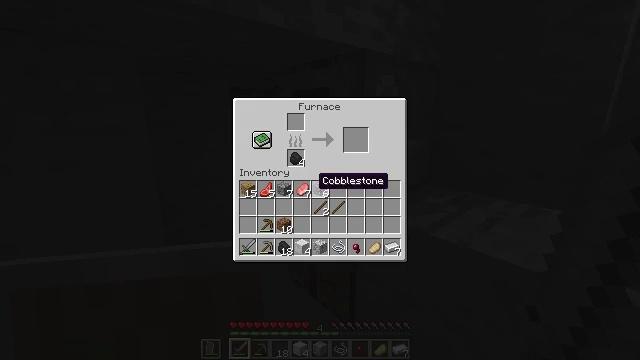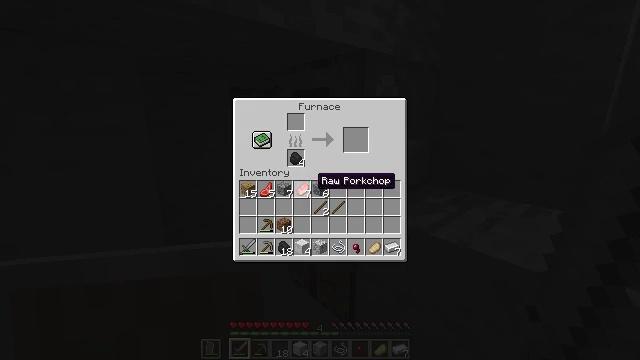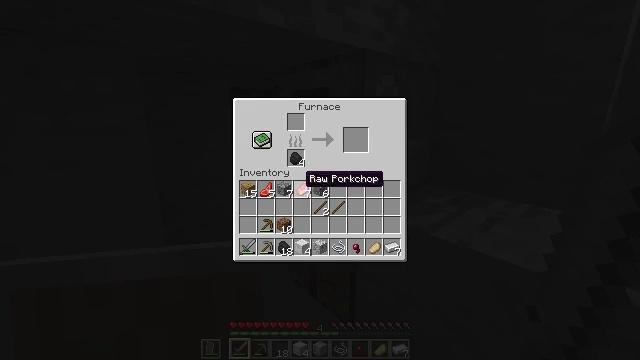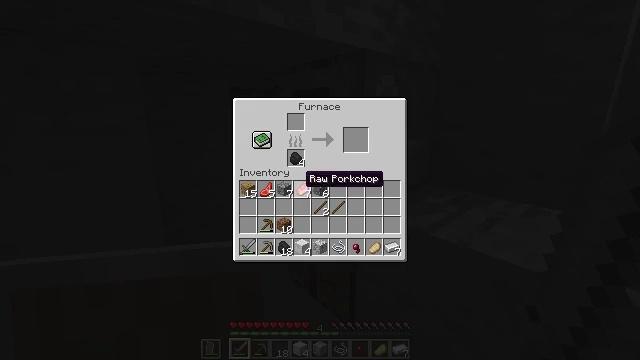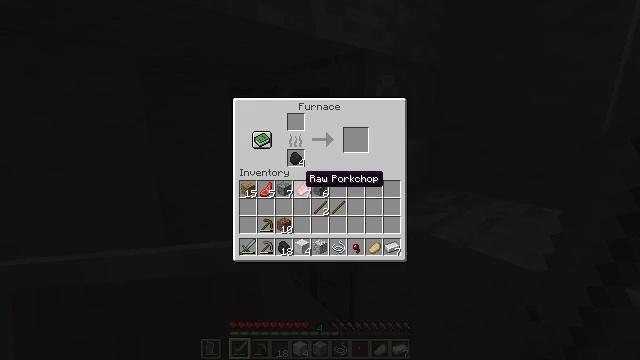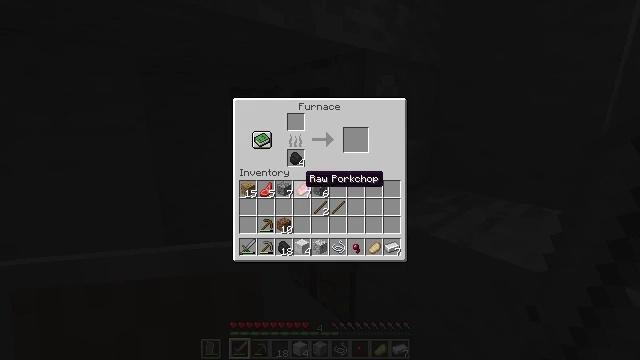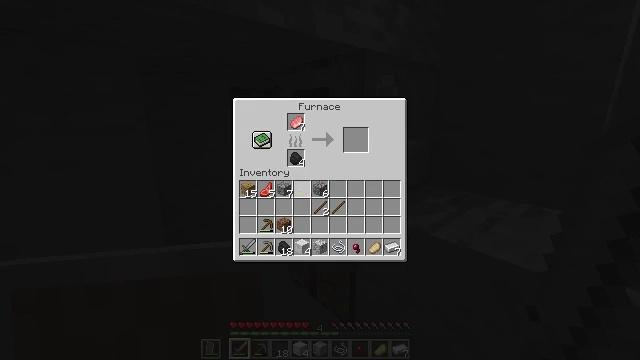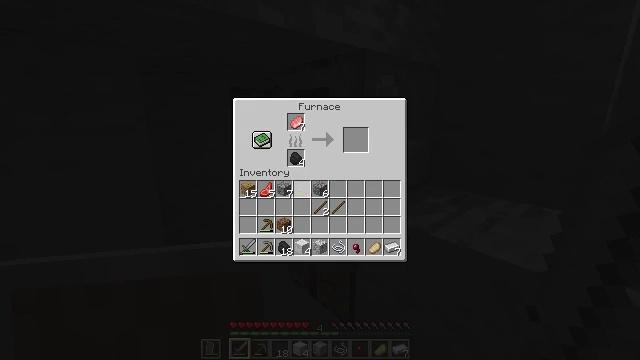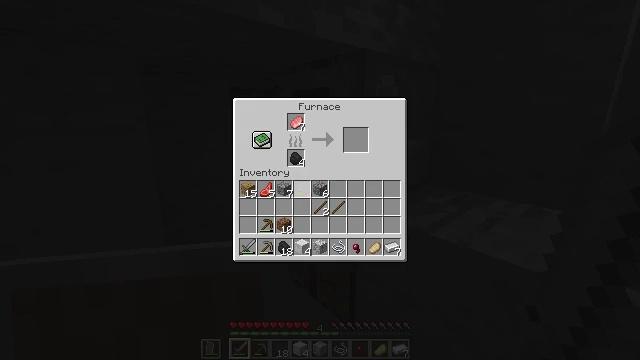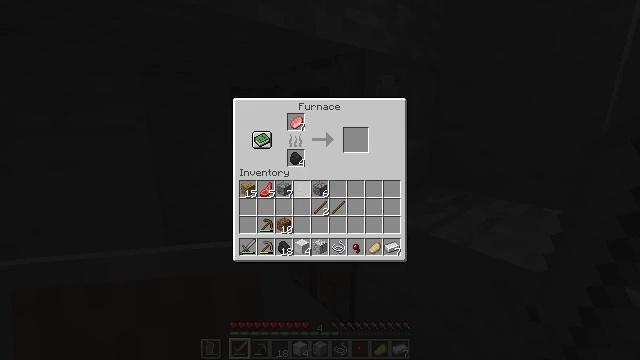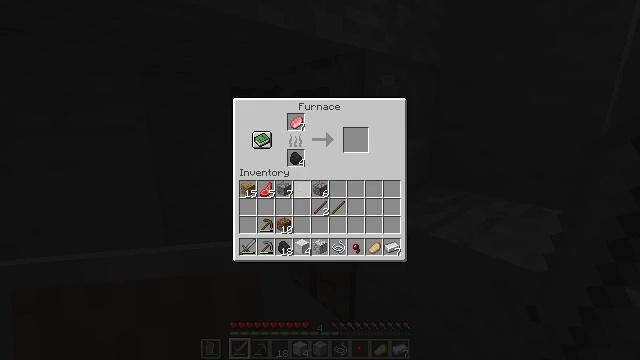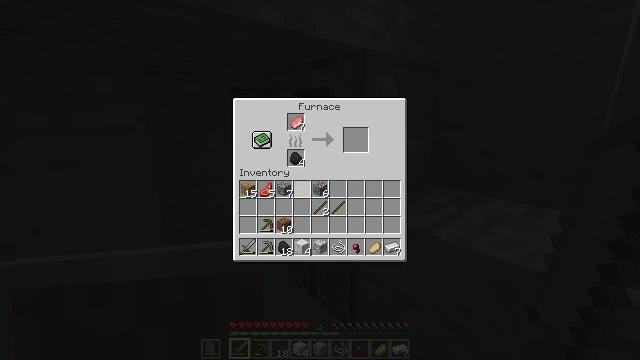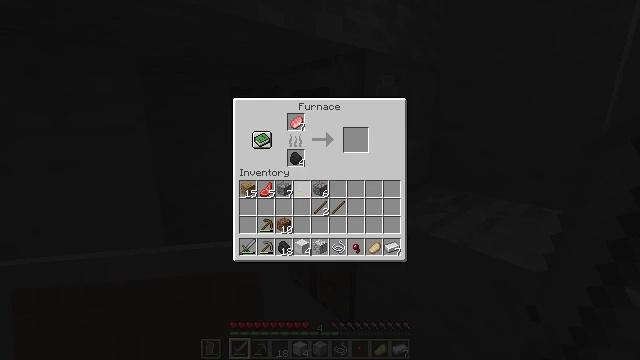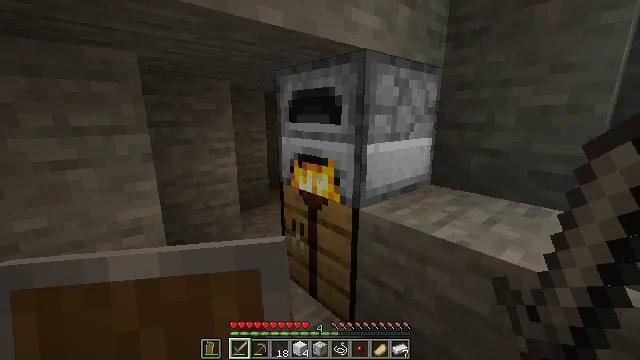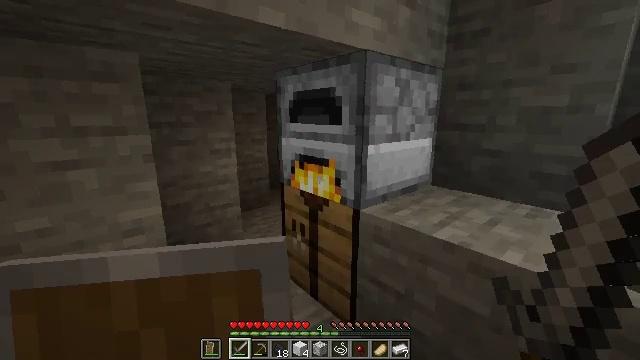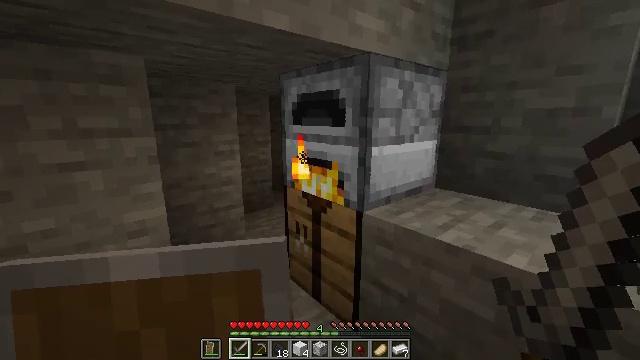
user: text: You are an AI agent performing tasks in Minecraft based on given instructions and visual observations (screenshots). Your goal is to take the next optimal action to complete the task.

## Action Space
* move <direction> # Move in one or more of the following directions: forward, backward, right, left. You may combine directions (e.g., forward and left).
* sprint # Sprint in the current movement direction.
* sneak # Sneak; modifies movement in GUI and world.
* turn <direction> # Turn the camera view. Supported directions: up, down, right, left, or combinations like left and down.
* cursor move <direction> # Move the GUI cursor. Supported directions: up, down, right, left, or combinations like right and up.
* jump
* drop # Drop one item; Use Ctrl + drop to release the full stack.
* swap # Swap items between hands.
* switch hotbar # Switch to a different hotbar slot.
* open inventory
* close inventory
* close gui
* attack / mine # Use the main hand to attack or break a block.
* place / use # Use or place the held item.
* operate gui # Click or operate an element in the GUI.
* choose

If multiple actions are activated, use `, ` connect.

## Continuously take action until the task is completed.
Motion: motion action
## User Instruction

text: Interact with the furnace to craft a cooked porkchop.
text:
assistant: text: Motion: sneak
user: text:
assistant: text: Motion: sneak, cursor move left
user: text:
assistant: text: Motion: sneak
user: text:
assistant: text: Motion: sneak
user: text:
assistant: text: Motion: sneak
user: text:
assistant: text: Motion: sneak, operate gui
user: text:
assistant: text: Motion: sneak, operate gui
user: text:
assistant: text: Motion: sneak, operate gui
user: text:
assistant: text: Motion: sneak
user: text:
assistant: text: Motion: sneak
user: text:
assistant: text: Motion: no_op
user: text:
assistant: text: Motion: no_op
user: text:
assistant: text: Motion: no_op
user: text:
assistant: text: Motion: close gui
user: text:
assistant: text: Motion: no_op
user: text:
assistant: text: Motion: turn left
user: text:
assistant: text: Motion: move forward, turn left
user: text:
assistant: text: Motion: move forward, turn left
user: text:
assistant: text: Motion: move forward, turn left
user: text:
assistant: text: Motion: move forward, turn left
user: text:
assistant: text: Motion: move forward, turn left
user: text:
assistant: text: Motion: move forward, turn up
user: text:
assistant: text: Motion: turn up
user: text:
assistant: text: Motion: no_op
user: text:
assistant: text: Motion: move left
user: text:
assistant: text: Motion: move forward and move left
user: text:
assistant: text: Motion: move forward and move left
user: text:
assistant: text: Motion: move forward and move left
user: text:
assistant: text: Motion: move forward and move left, turn right
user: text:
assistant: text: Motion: move forward and move left, turn right